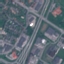
Land use / land cover: Highway